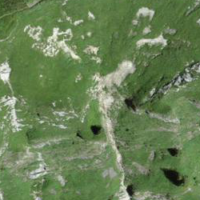
EUNIS habitat code: 26
Species observed at this site:
Campanula glomerata